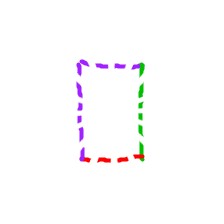
Shape: rectangle